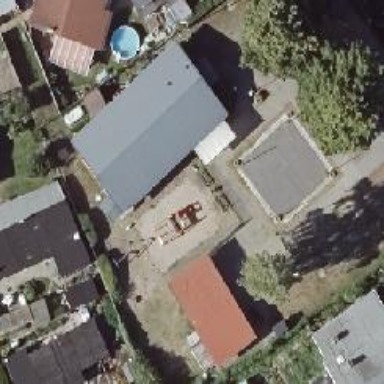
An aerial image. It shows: Community center.